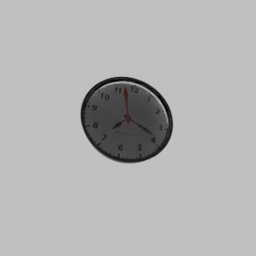
Label: appliances